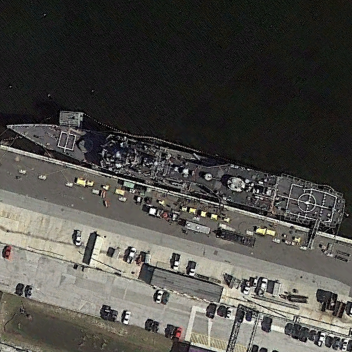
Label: cruiser